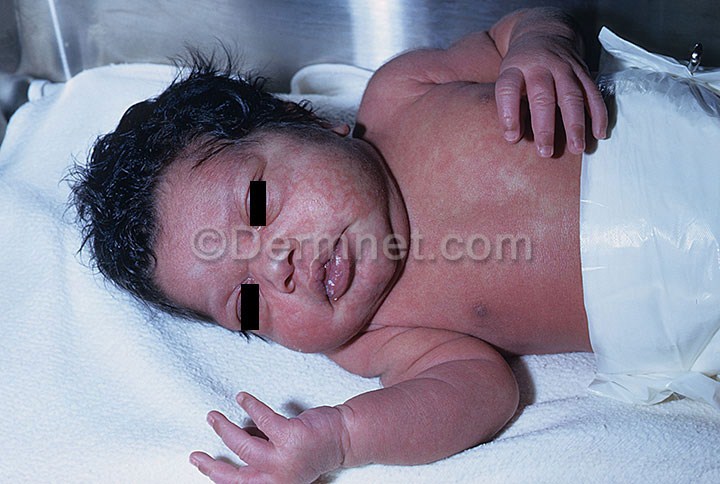
Disease: Exanthems and Drug Eruptions